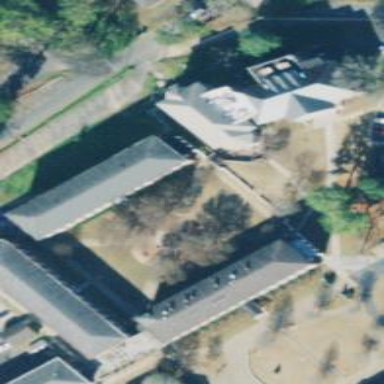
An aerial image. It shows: View of university building.